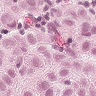
Metastatic tissue present: yes